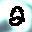
Label: 2